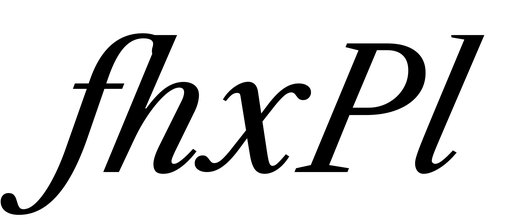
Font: LibreCaslonText-Italic_Italic